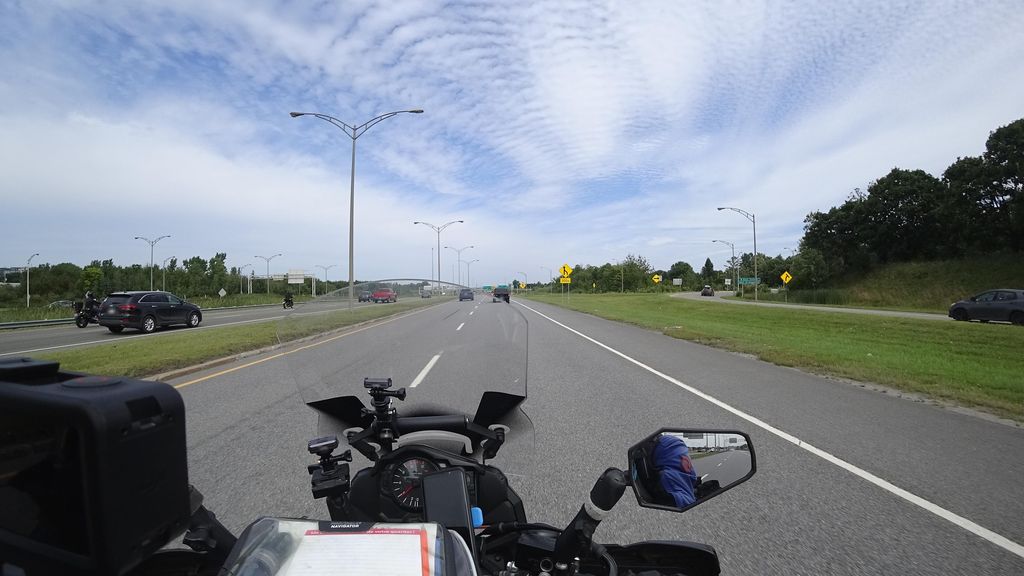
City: quebec_city